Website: bh-photo
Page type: gifting
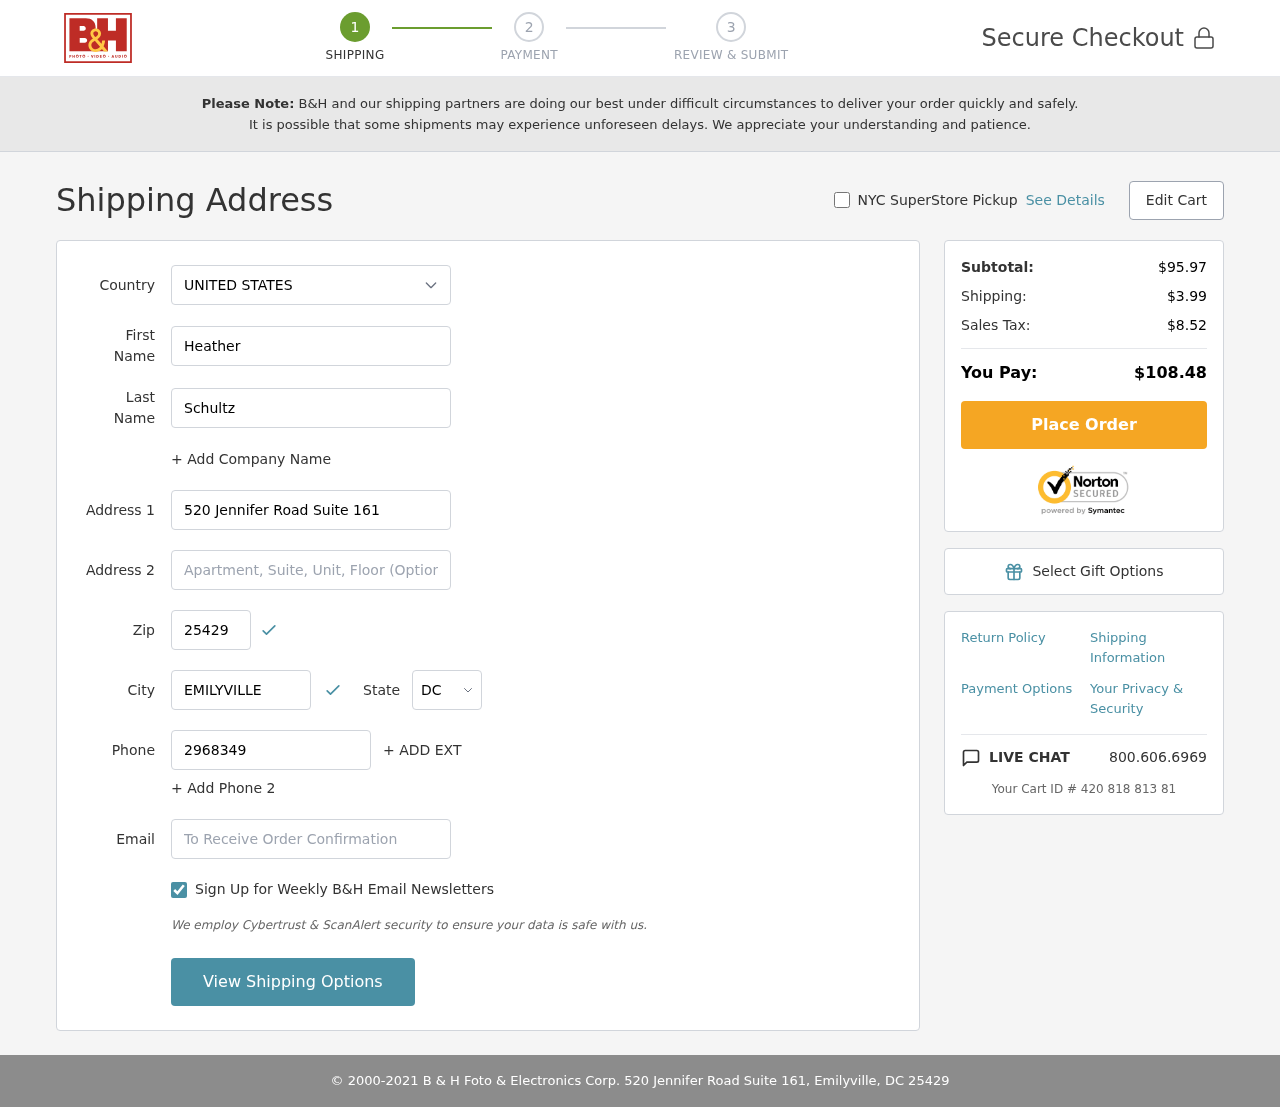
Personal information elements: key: PII_CITY
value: Emilyville
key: PII_COUNTRY
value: United States
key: PII_EMAIL
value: heatherschultz@gmail.com
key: PII_FIRSTNAME
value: Heather
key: PII_LASTNAME
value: Schultz
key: PII_PHONE
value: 2968349899
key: PII_POSTCODE
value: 25429
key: PII_STATE_ABBR
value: DC
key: PII_STREET
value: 520 Jennifer Road Suite 161
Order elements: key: ORDER_SUBTOTAL
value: $95.97
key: ORDER_SHIPPING_COST
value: $3.99
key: ORDER_TAX
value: $8.52
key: ORDER_TOTAL
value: $108.48
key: ORDER_ID
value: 420 818 813 81